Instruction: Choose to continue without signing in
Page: checkout
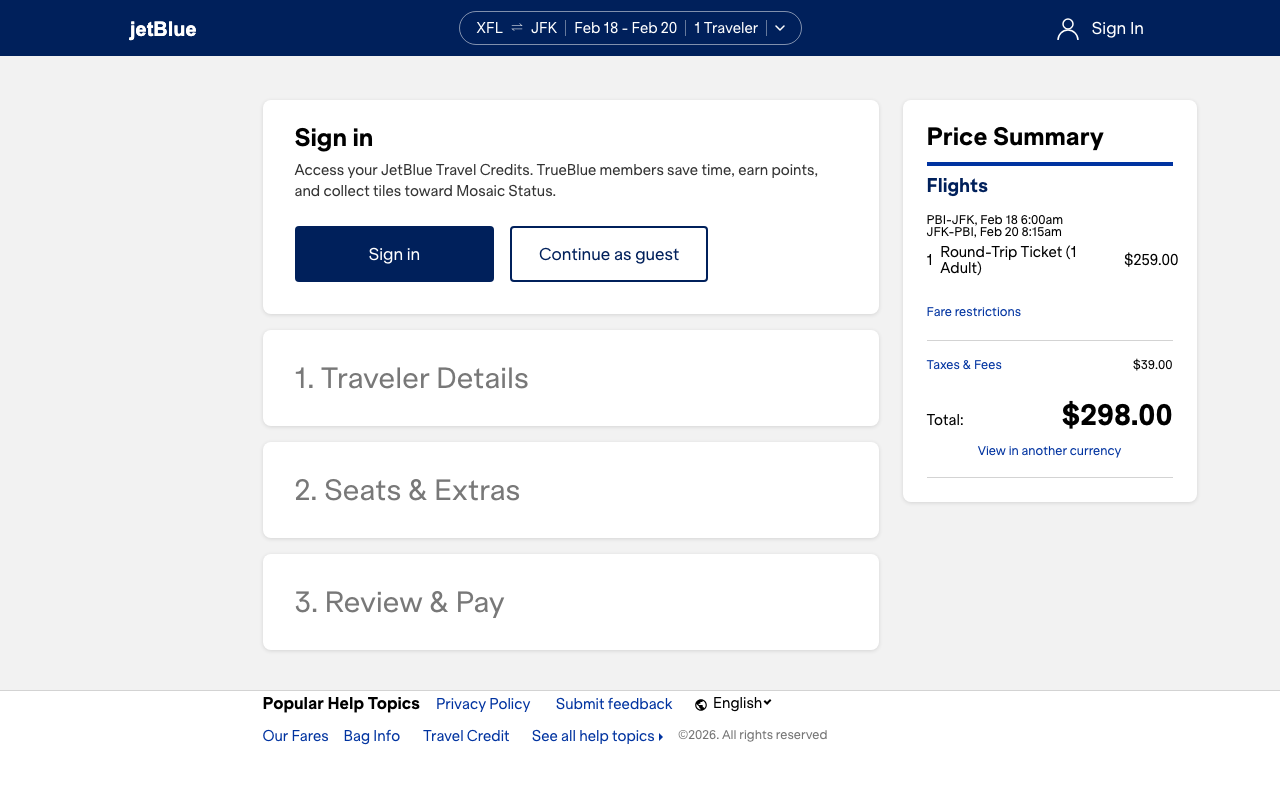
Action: click